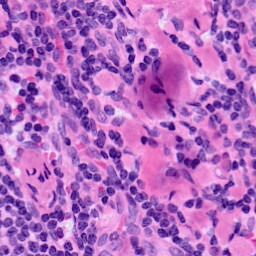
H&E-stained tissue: LymphNode